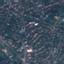
Land use / land cover class: Residential